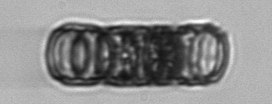
Label: Paralia_sulcata